Field crop: maize
Growth stage: 2
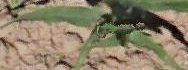
Species: maize